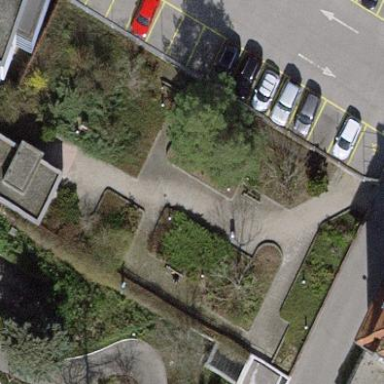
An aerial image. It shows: Park.